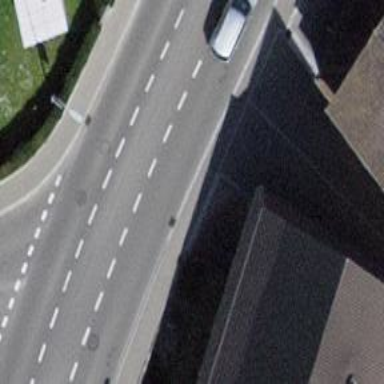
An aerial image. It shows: Asphalt road classified as primary highway.